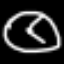
Label: clock